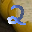
Label: 2